Question: I have some measurements done and It should be a damped sine wave but I can't find any information on how to make (if possible) a good damped sine wave with Matlab's curve fitting tool.
Here's what I get using a "Smoothing spline":
<URL>.
:
Here's what I got using the "custom equation" option:

:
I've uploaded the data to <URL> in csv format where the first column is the amplitude and the second is the time.
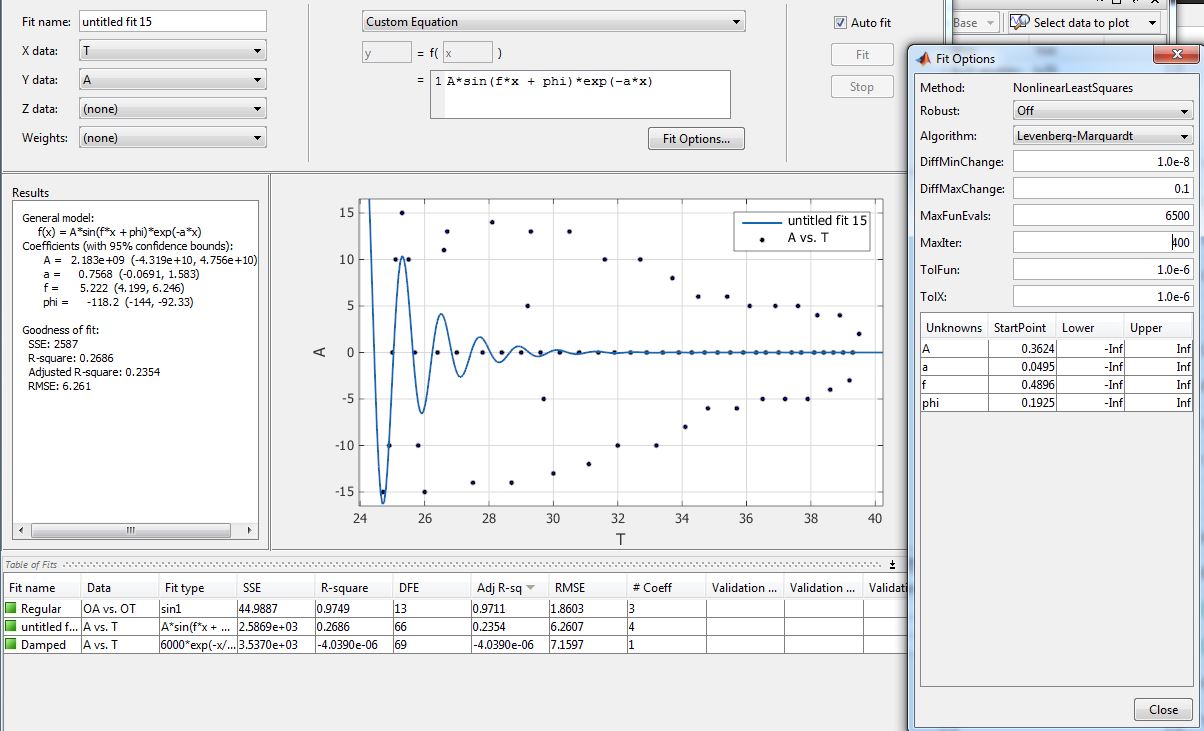
Answer: The damped sin function can be created using the following code:
'''
f=f*2*pi;
t=0:.001:1;
y=A*sin(f*t + phi).*exp(-a*t);
plot(t,y);
axis([0 1 -2.2 2.2]);
'''
Now you can use "cftool" from matlab and load your data then set the equation type to custom and enter the formula of the damped sin function. Here you can see what I found so far...

I think the distribution of the data makes it hard for the fitting tool to do a good fit. It may need more data or more distributed data. In addition, there are other tools and methods as well, for instance check this for now: docstoc.com/docs/74524947/Mathcad-Damped-sine-fit-mcd
For all these methods that actually trying to search and find a local optimum (for each fitting parameters), the most important thing is the initial condition. I believe if you choose a good initial condition (initial guess), the fitting tool works well.
Good Luck